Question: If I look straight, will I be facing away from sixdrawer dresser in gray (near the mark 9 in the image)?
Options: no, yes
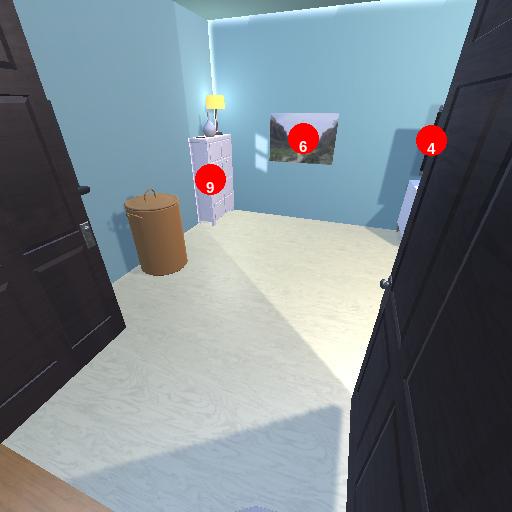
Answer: no